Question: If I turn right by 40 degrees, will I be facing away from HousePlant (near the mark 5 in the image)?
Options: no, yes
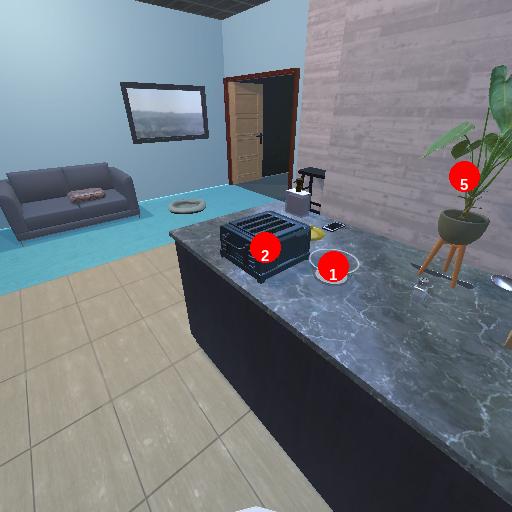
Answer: no